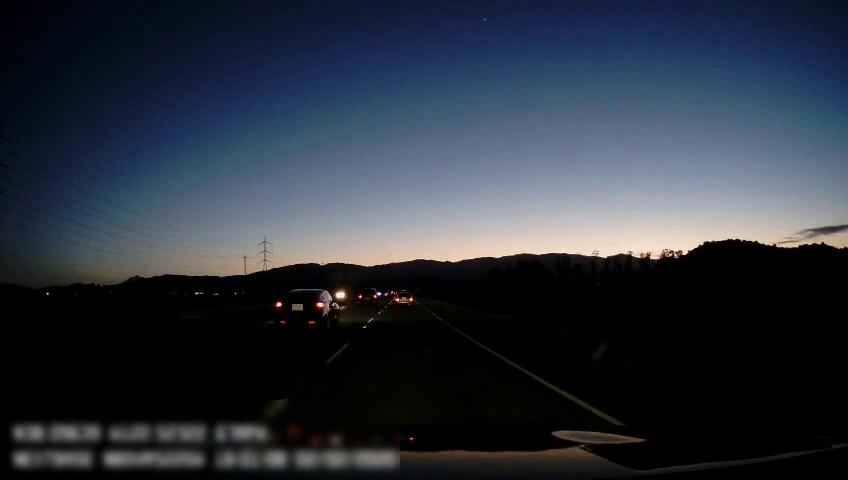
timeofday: Dusk/Dawn/Twilight
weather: Sunny
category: Drivable Space
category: Vehicles | Car
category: Vehicles | Car
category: Vehicles | Car
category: Lanes | Current Lane
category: Lanes | Alternate Lane